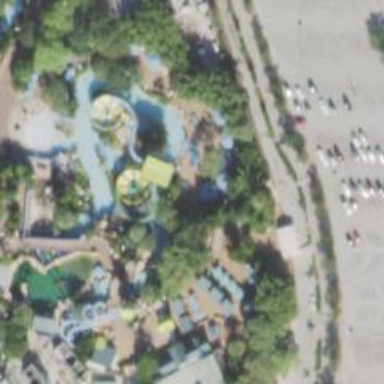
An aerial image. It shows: Water slide attraction.